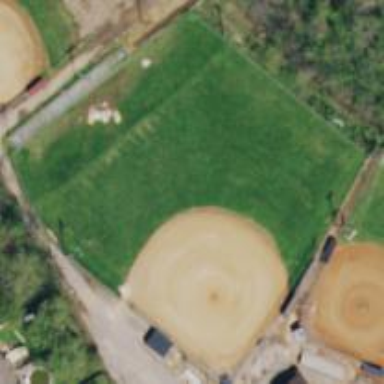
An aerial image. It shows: Baseball pitch for leisure land.